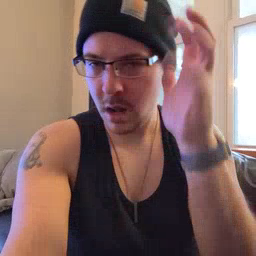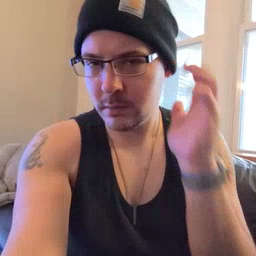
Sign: lion